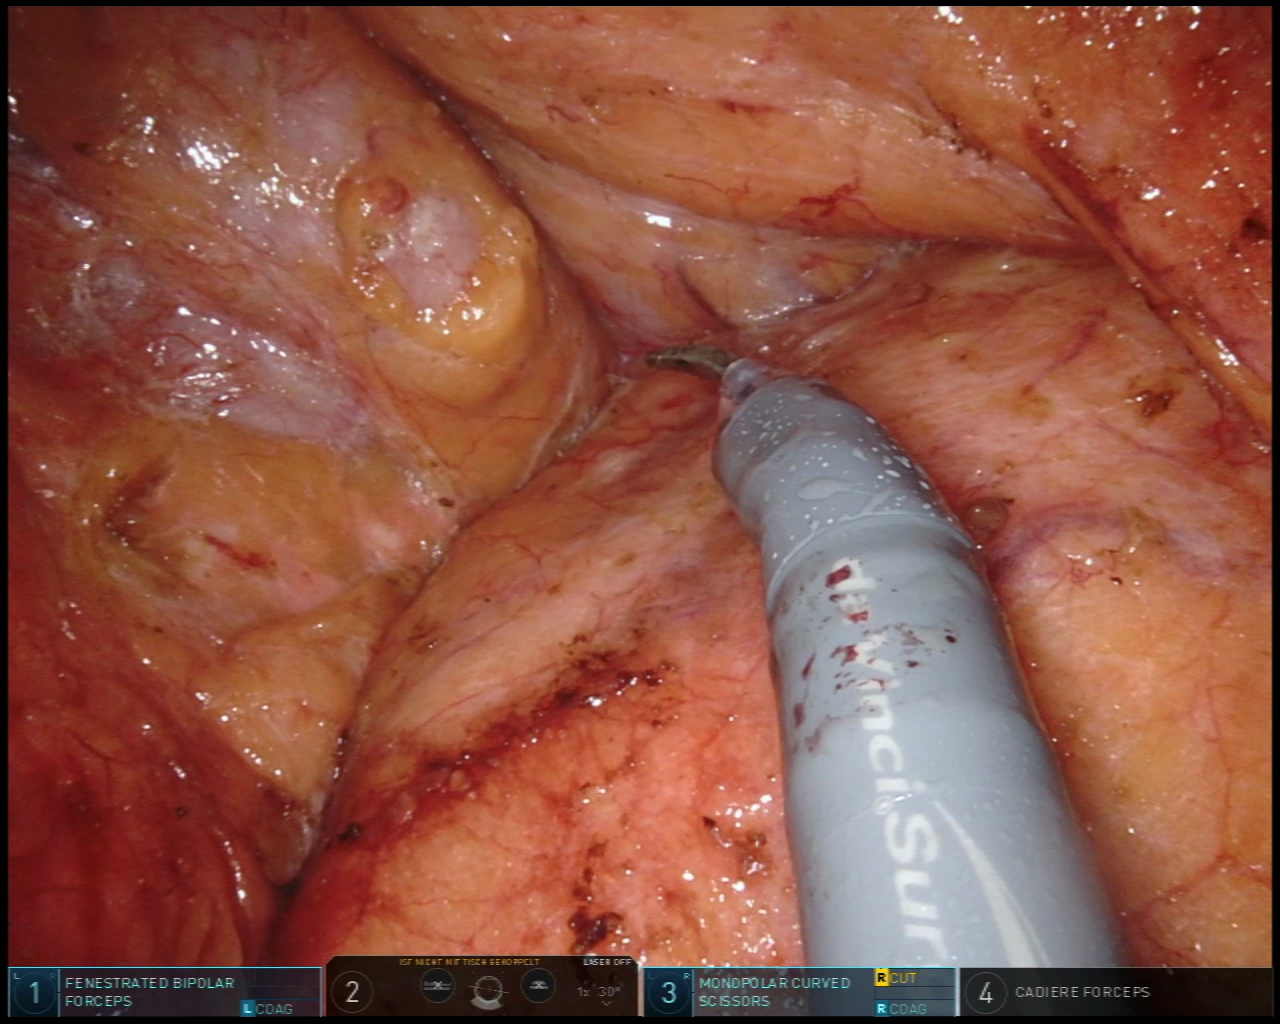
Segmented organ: pancreas
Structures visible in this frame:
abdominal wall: no
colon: yes
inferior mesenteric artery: no
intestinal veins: no
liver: no
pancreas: yes
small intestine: no
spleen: no
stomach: no
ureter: no
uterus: no
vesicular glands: no